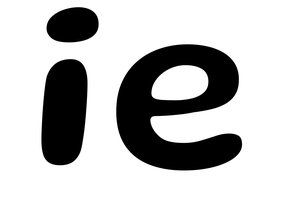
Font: Gluten_Medium